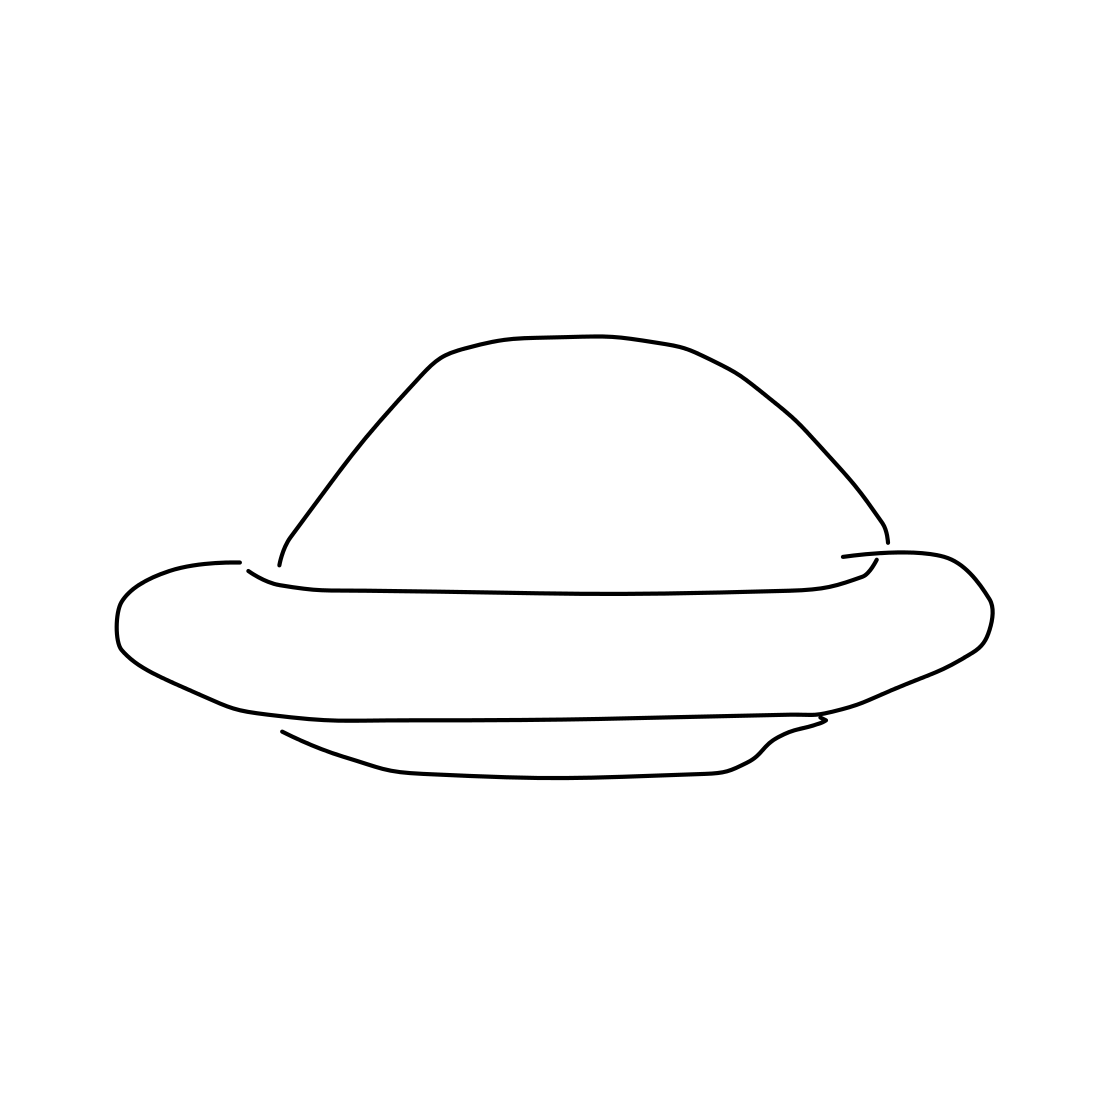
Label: flying saucer